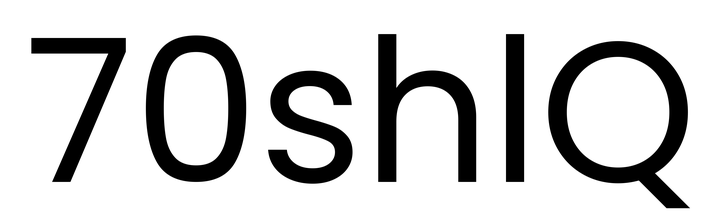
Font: Poppins-Regular